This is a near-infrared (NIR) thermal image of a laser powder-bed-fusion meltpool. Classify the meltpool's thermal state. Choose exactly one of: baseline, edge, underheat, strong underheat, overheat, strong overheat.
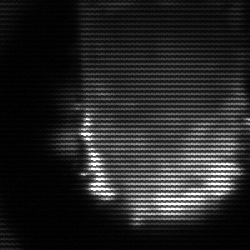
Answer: baseline